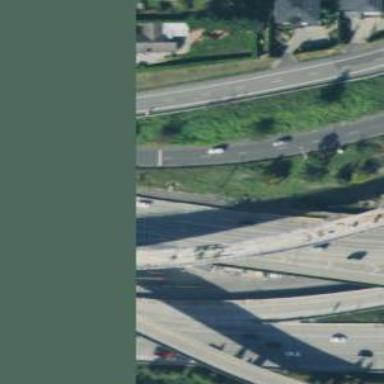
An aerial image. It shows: Light rail bridge.